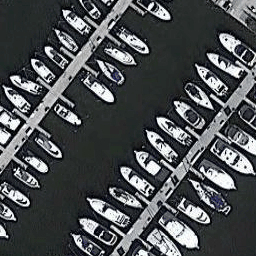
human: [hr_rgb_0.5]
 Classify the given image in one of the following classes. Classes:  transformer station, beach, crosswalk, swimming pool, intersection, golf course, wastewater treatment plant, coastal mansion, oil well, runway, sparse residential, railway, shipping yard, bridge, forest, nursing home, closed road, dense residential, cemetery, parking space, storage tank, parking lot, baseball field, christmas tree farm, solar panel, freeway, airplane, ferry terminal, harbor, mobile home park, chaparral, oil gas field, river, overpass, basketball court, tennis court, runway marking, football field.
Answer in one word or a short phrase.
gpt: harbor